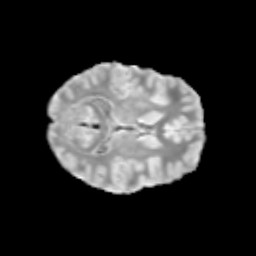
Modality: T2w
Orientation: axial
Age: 11
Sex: female
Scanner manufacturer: siemens
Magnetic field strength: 3 T
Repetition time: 3.8 s
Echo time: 0.07 s